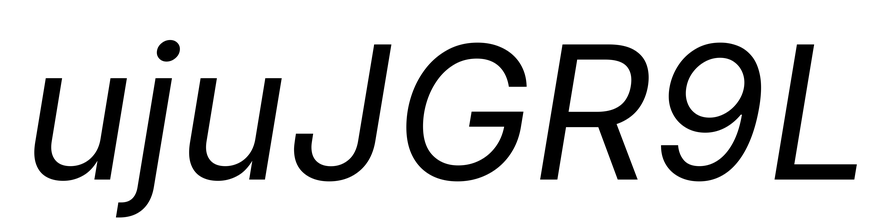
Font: Inter-Italic_Italic